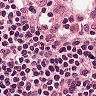
Metastatic tissue present: no